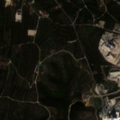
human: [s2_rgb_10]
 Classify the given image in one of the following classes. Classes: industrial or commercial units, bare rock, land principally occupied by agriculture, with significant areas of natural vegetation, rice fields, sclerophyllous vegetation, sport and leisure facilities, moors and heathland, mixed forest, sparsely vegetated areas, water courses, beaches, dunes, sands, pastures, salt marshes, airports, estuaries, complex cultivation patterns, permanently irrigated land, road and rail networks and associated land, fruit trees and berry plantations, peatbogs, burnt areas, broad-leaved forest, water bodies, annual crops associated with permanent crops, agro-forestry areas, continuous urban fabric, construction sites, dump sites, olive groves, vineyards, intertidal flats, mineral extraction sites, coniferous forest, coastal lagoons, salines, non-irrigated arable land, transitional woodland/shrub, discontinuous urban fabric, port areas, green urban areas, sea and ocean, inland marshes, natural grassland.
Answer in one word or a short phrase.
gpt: mineral extraction sites, olive groves, sclerophyllous vegetation